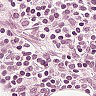
Metastatic tissue present: no